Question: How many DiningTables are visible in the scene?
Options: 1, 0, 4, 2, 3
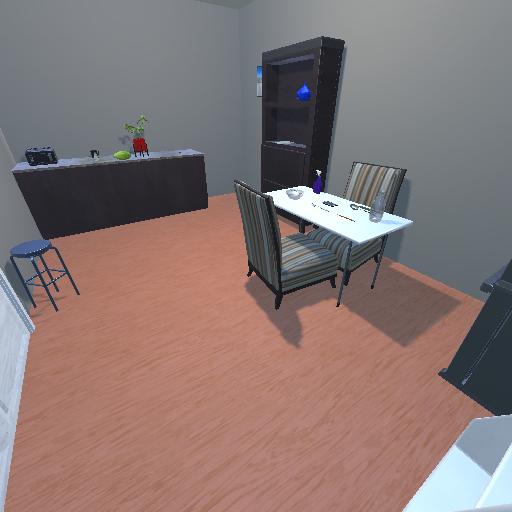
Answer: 1